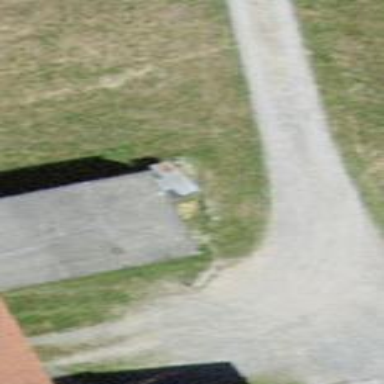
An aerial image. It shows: Garage.